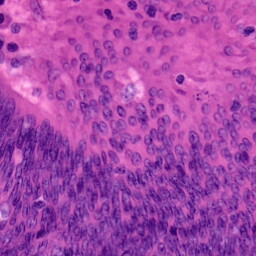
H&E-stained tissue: Colon